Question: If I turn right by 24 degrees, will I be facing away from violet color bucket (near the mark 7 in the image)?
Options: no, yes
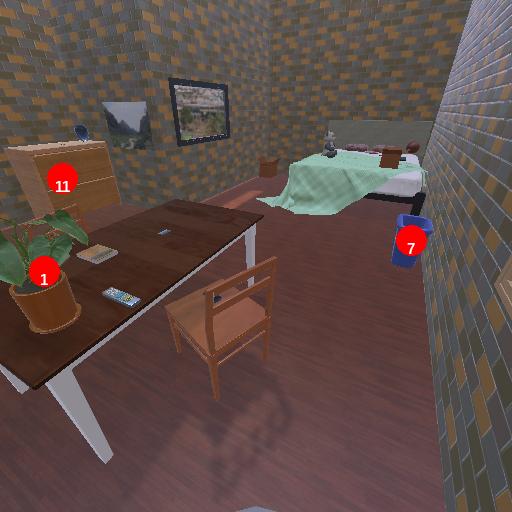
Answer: no